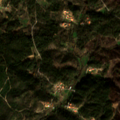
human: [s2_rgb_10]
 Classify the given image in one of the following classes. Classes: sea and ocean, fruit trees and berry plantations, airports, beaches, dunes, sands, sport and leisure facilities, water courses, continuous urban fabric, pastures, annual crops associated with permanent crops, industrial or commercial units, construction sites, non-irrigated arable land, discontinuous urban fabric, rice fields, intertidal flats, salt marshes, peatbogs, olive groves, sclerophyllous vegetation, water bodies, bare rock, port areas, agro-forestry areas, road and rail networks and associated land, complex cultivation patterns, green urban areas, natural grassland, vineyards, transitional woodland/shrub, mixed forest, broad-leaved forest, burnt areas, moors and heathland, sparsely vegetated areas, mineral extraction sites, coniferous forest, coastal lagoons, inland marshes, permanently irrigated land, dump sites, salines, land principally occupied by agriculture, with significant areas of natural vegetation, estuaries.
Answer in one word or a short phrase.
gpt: land principally occupied by agriculture, with significant areas of natural vegetation, coniferous forest, transitional woodland/shrub